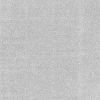
Atmospheric dust classification: dusty